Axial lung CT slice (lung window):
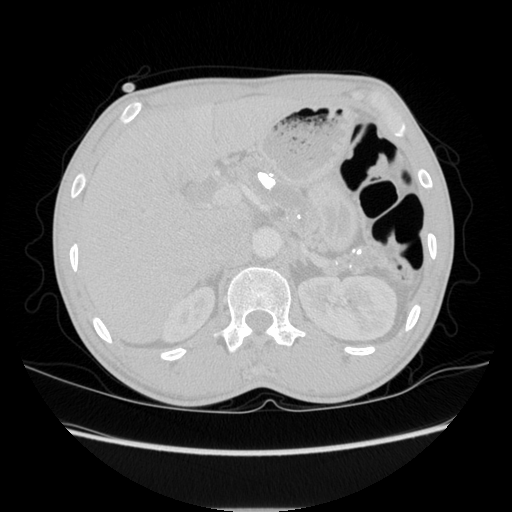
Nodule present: no